Field crop: maize
Growth stage: 2
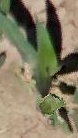
Species: maize